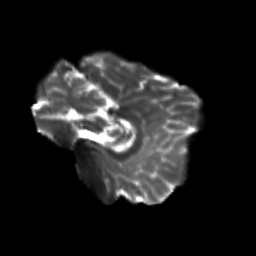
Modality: T2w
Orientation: sagittal
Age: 23
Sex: female
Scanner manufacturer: siemens
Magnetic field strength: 3 T
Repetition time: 3.5 s
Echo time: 0.104 s